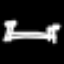
Label: bed